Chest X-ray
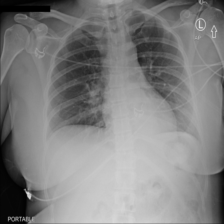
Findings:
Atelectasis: negative
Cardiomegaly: negative
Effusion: negative
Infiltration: negative
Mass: negative
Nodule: negative
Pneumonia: negative
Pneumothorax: negative
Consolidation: negative
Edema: negative
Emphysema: negative
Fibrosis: negative
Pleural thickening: negative
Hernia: negative